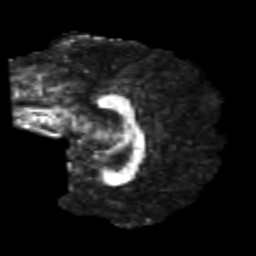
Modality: FA
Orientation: sagittal
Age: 24
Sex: male
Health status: healthy
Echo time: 0.074 s